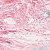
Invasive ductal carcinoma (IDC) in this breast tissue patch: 0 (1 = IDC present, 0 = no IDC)